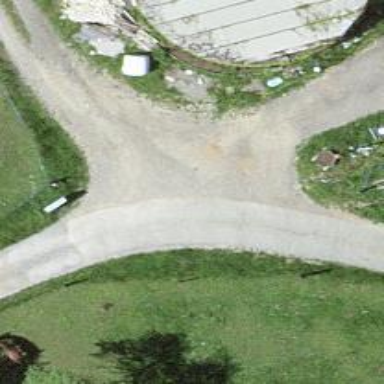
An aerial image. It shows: Paved service road.